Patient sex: M
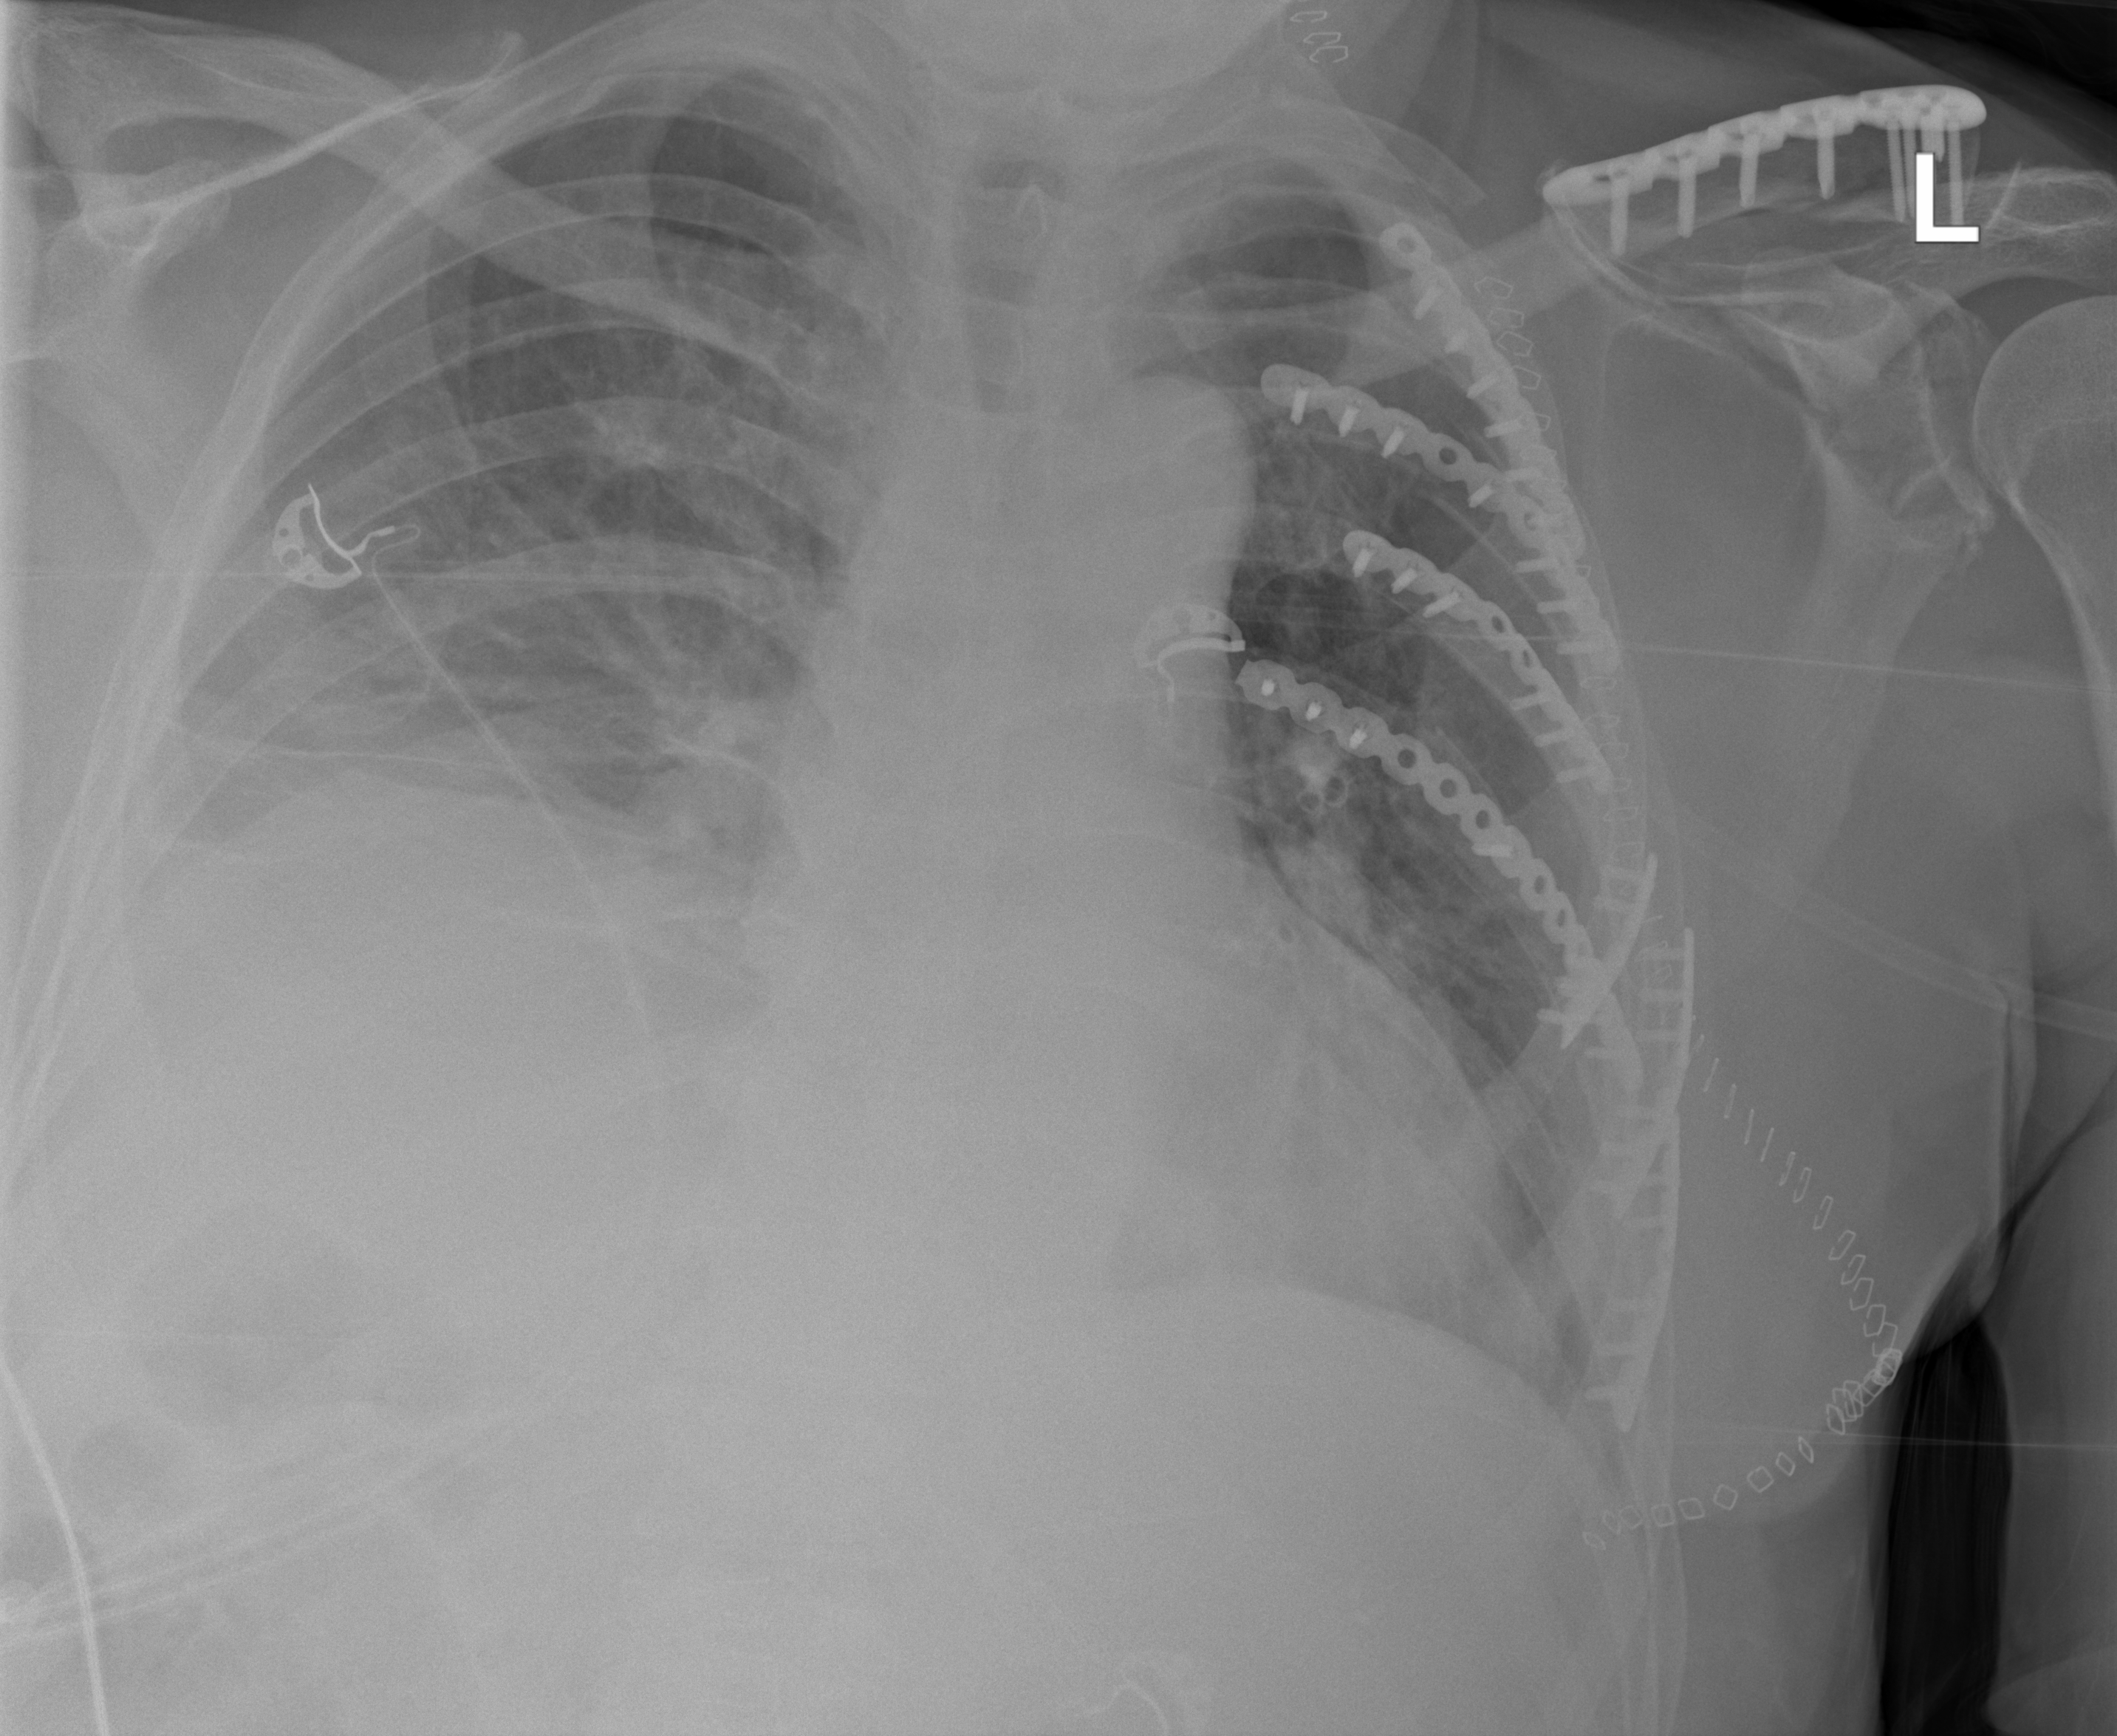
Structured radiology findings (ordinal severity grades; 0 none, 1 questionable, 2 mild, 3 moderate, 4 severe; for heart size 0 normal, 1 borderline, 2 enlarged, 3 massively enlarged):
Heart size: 1
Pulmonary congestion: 2
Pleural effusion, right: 3
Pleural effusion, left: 2
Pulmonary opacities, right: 2
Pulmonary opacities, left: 2
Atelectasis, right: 3
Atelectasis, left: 2